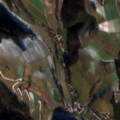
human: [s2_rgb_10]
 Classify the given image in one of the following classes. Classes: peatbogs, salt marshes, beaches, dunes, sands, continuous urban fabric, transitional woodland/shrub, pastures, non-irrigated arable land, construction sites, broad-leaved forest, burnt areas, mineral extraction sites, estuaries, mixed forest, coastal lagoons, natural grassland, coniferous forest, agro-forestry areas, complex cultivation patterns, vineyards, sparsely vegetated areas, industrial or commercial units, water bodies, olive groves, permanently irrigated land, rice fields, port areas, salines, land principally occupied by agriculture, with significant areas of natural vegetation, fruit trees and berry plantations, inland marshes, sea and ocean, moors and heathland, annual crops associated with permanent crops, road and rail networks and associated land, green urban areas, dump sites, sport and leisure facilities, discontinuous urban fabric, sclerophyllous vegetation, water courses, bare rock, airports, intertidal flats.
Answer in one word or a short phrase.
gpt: discontinuous urban fabric, non-irrigated arable land, pastures, complex cultivation patterns, broad-leaved forest, mixed forest